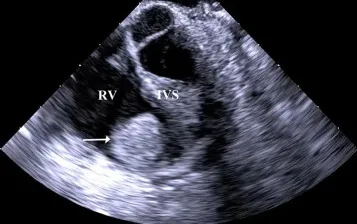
(A,B) Transesophageal echocardiography showed the cardiac mass (15 x 14 mm) located in right ventricle, attached to the interventricular septum abutting the apex. RV, right ventricle; IVS, interventricular septum; LV, left ventricle.
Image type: radiology (ultrasound)